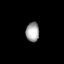
Tissue: lung
Cell type: T cells
Senescence score: 0.2261
Nuclear area (px): 251
Mean DAPI intensity: 166.159